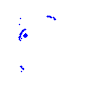
Particle: kaon